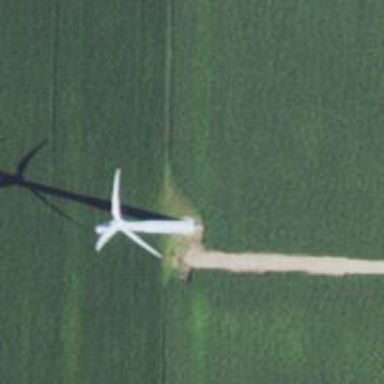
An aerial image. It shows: Wind turbine power generator.